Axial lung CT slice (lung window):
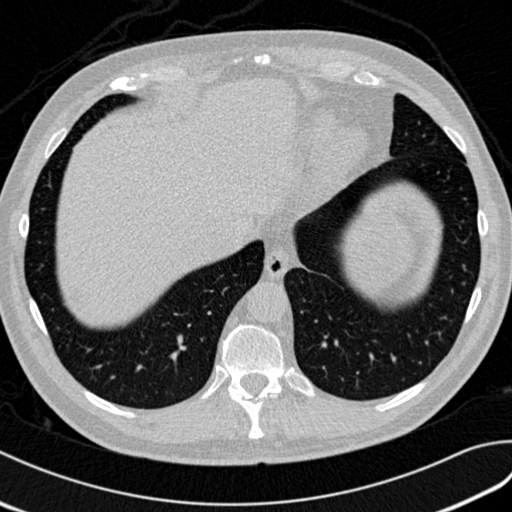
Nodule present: no